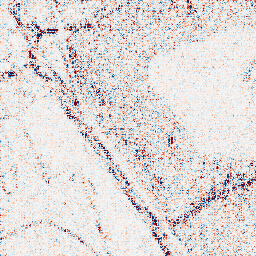
Category: wavelet
Decomposition family: wavelet_biorthogonal
Decomposition parameters: wavelet: bior5.5
level: 1
Upsampling method: sinc_hamming
Upsampling parameters: scale: 2
kernel_size: 8
Upsampling scale: 2